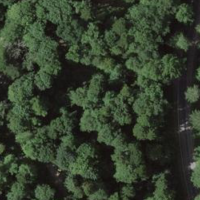
EUNIS habitat code: 41
Species observed at this site:
Impatiens parviflora